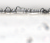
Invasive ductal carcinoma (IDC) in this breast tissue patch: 0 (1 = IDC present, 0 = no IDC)